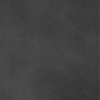
Label: dusty